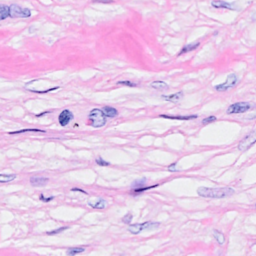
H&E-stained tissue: Breast